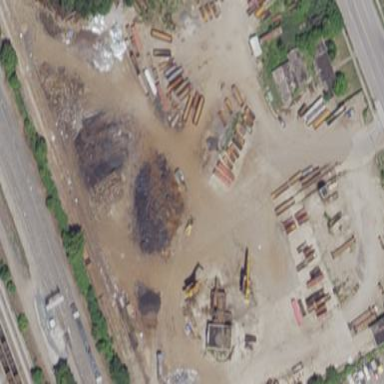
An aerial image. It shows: Scrap yard located in industrial area.